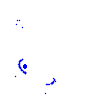
Particle: kaon